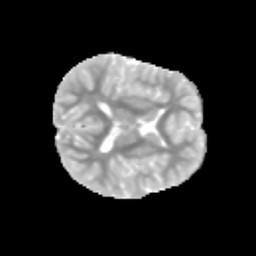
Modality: MD
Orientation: axial
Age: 9
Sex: male
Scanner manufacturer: siemens
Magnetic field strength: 3 T
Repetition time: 3.8 s
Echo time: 0.07 s